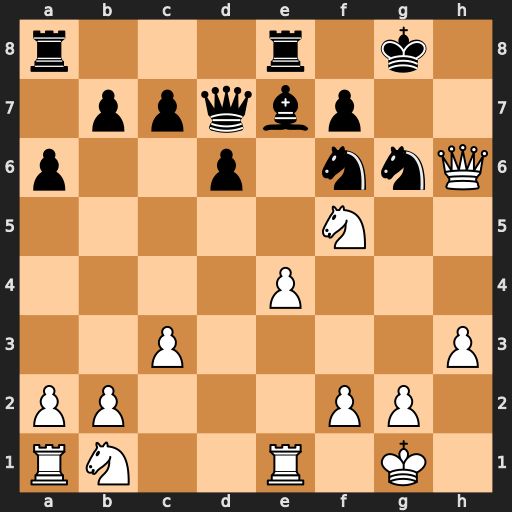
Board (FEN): r3r1k1/1ppqbp2/p2p1nnQ/5N2/4P3/2P4P/PP3PP1/RN2R1K1
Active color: w
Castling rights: -
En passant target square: -
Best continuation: Qg7#